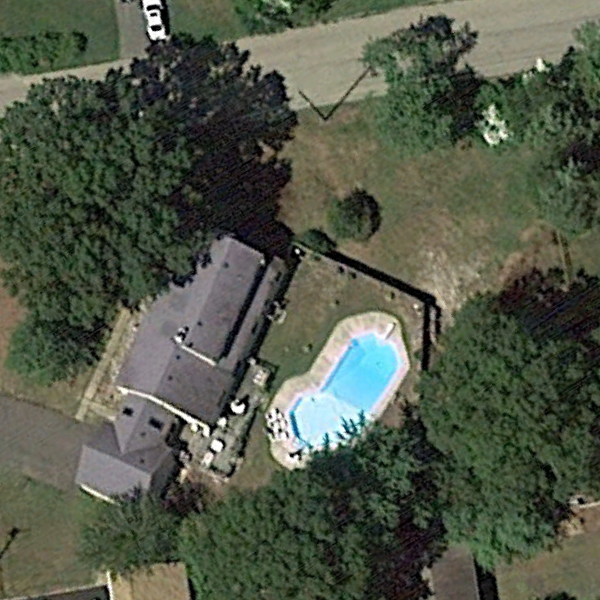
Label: SparseResidential